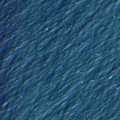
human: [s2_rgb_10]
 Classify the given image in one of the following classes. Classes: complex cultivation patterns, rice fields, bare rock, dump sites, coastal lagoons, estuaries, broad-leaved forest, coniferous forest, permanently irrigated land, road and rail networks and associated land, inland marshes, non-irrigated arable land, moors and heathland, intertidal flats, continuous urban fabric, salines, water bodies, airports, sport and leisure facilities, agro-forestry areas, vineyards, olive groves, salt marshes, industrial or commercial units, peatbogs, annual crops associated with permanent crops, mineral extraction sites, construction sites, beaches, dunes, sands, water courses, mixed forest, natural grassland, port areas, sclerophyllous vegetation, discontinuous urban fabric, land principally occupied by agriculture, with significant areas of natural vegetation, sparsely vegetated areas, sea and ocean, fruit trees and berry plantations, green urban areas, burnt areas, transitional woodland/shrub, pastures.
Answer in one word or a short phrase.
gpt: sea and ocean